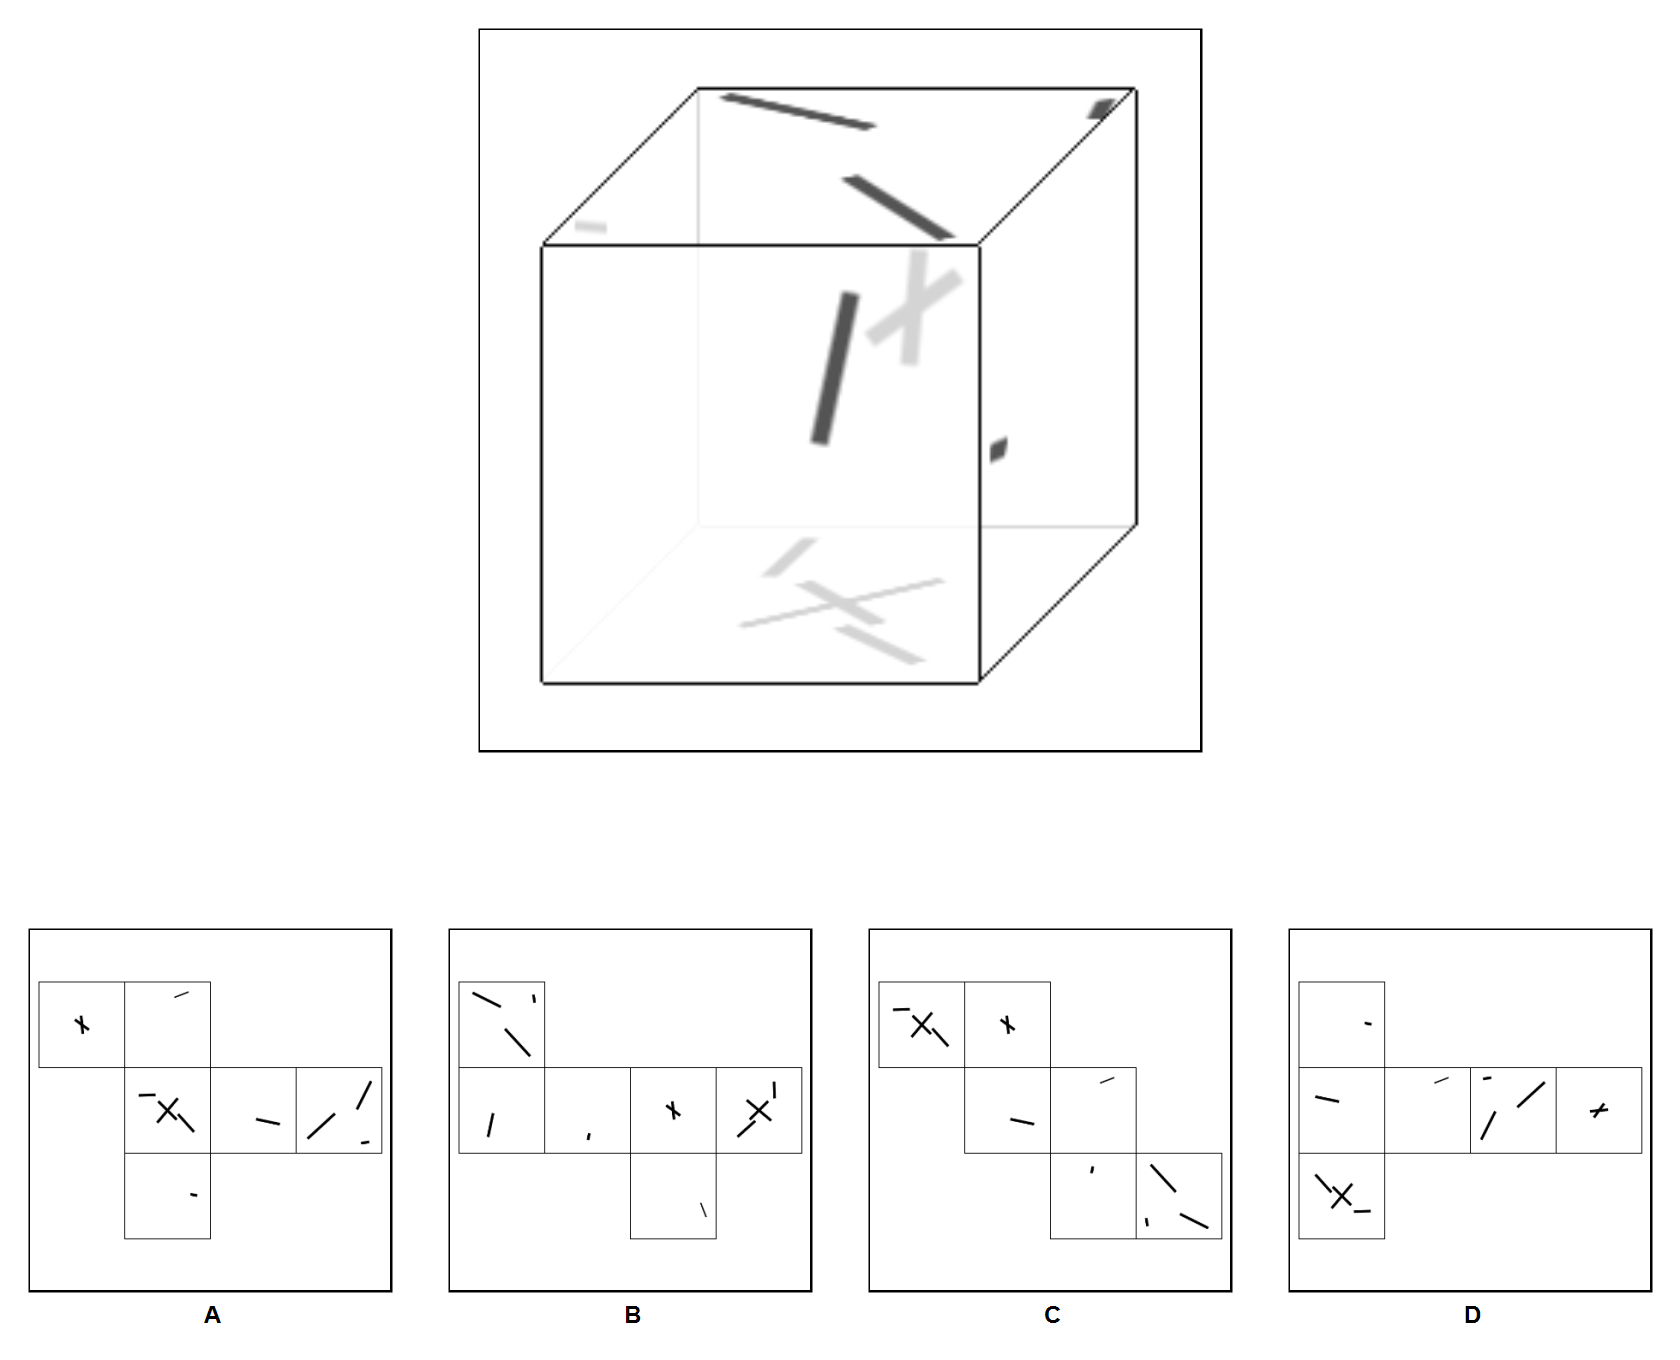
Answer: A